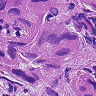
Metastatic tissue present: yes